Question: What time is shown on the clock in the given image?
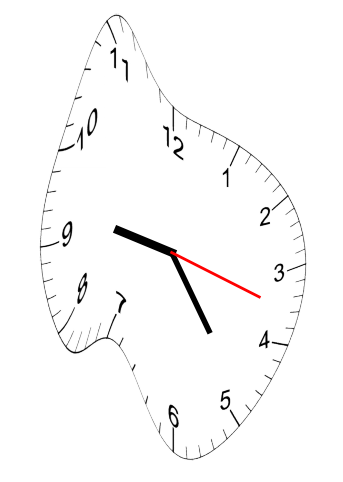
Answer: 09:24:18